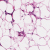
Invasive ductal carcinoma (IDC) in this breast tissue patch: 0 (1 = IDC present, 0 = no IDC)